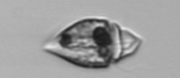
Label: Amphidinium